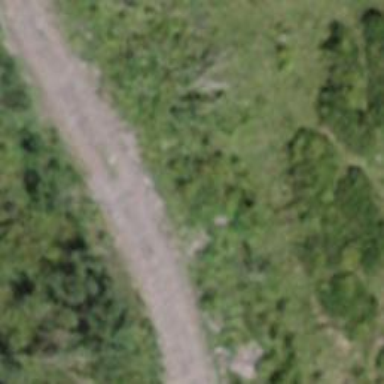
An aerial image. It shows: Gravel track with grade2 tracktype.